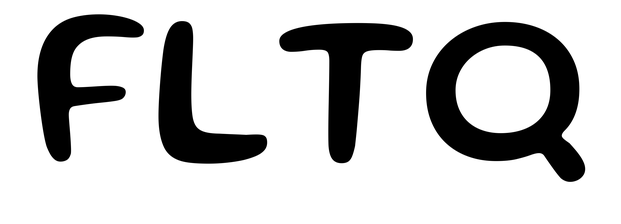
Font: Gluten_Regular